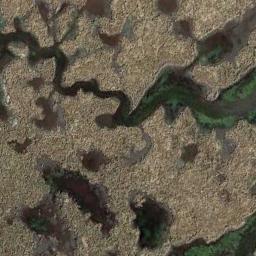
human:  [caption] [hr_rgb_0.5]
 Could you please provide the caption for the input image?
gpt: About ten percent of this wetland is water .

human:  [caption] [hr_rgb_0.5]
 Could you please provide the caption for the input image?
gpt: There are many different shapes and sizes of water around the wetlands .

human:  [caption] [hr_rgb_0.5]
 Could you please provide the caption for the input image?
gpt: Brown trivial bare land in the river in a wetland .

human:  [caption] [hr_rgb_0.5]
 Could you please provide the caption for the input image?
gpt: The wetland consists of bare land, Green plants and water .

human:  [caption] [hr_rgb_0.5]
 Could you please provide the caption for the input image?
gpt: There are some water areas and much bare land on the wetland .